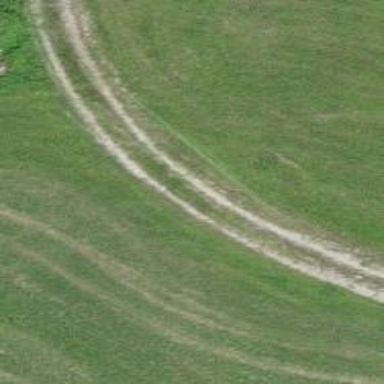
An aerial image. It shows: Gravel track with grade3 tracktype.